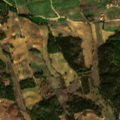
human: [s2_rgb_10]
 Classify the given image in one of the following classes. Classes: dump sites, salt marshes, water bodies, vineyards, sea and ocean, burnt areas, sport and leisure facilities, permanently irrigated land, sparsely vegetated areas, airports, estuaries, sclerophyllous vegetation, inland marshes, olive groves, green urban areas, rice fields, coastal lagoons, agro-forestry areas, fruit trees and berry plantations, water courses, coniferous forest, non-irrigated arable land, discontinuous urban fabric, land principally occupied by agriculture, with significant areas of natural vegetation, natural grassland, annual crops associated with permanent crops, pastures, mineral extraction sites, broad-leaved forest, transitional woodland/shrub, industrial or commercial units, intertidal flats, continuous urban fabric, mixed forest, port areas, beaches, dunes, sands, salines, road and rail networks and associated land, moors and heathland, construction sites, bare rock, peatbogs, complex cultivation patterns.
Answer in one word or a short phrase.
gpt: complex cultivation patterns, land principally occupied by agriculture, with significant areas of natural vegetation, broad-leaved forest